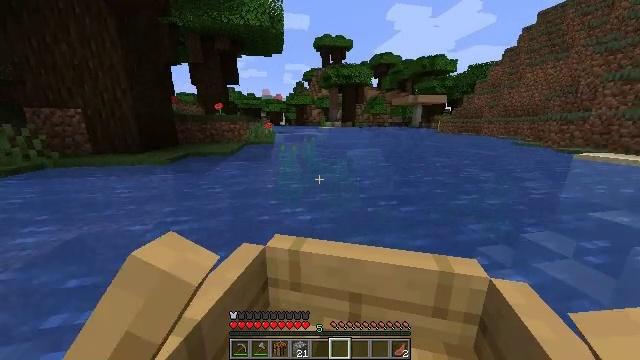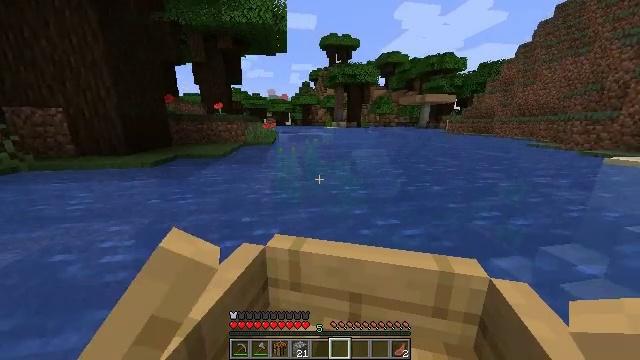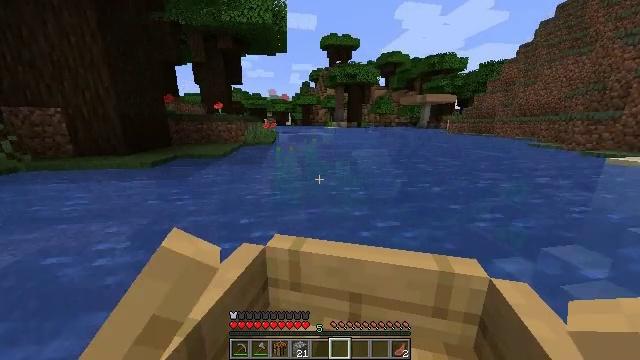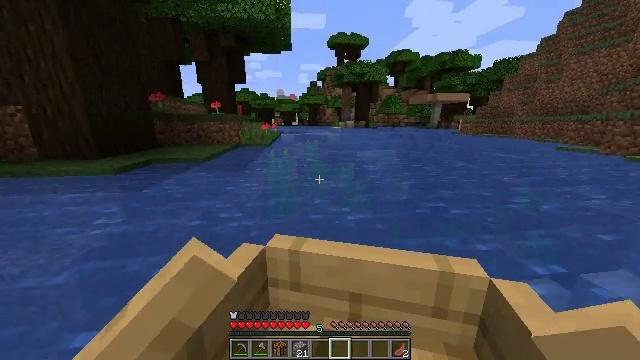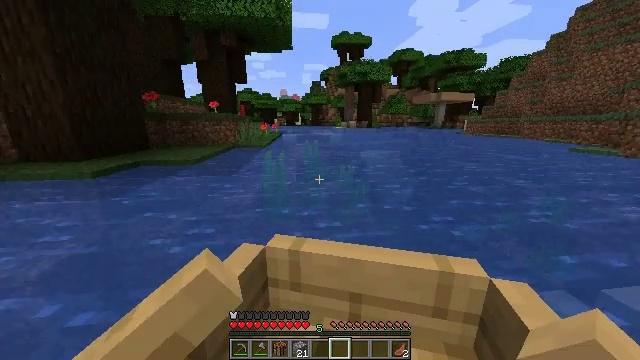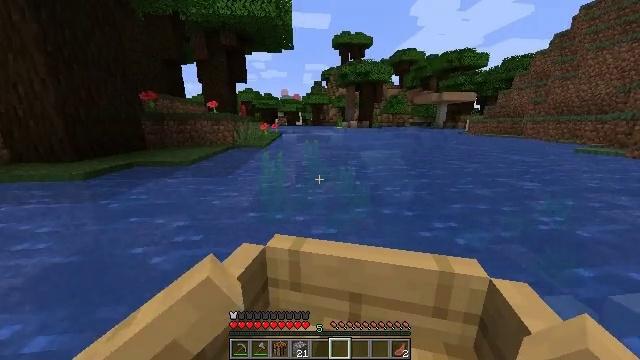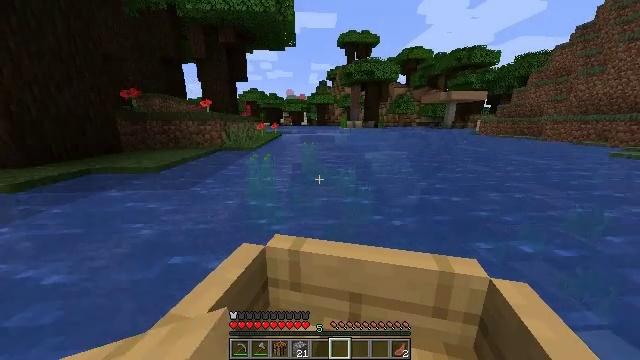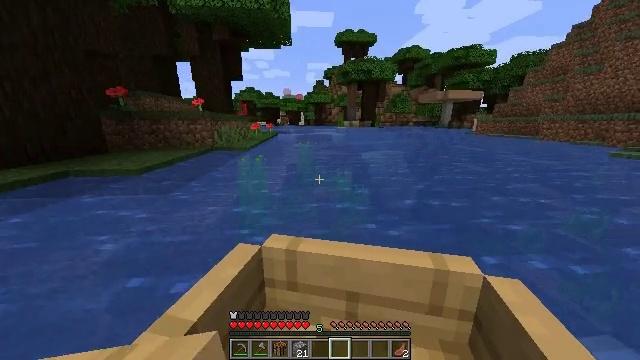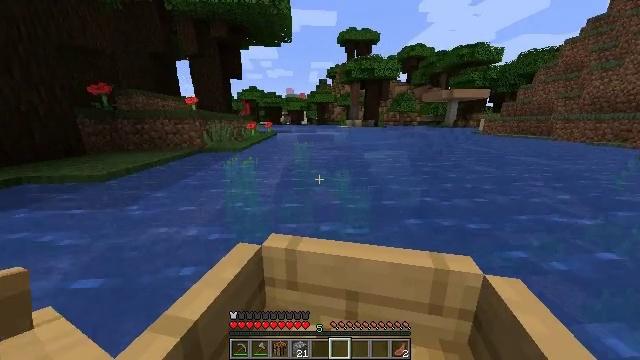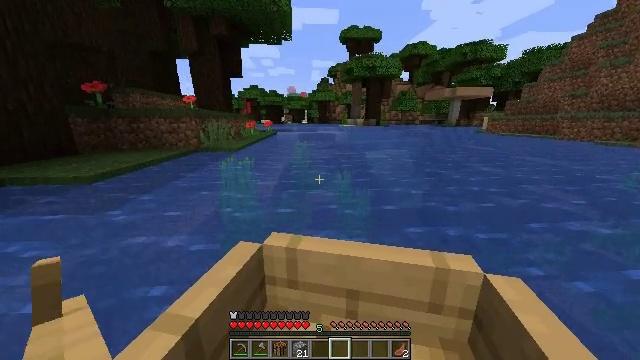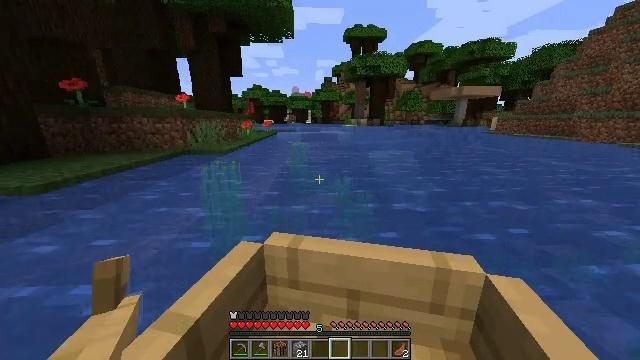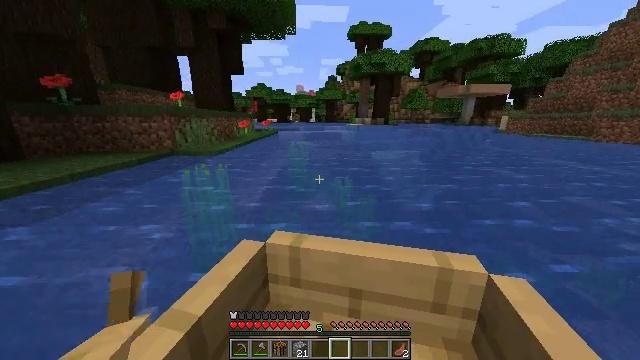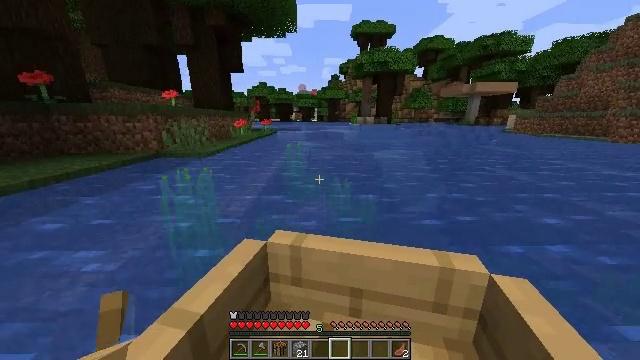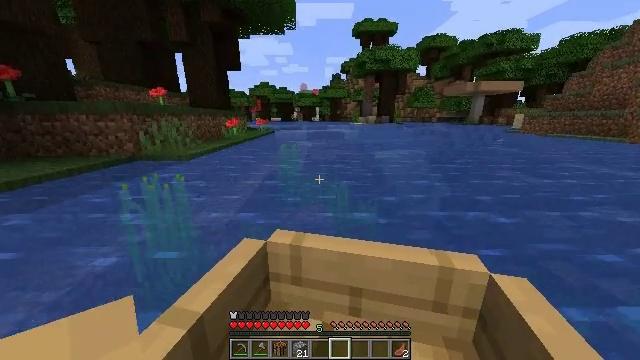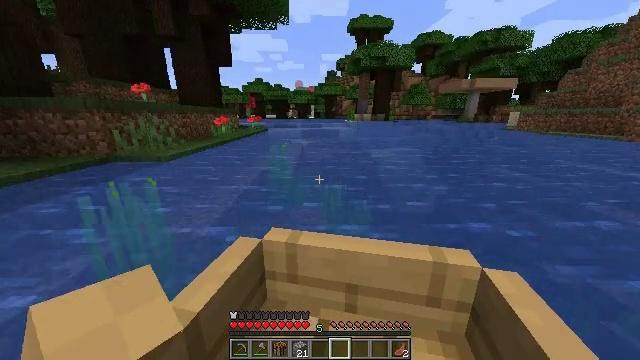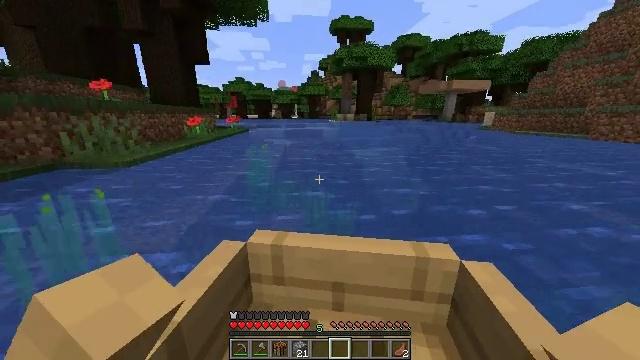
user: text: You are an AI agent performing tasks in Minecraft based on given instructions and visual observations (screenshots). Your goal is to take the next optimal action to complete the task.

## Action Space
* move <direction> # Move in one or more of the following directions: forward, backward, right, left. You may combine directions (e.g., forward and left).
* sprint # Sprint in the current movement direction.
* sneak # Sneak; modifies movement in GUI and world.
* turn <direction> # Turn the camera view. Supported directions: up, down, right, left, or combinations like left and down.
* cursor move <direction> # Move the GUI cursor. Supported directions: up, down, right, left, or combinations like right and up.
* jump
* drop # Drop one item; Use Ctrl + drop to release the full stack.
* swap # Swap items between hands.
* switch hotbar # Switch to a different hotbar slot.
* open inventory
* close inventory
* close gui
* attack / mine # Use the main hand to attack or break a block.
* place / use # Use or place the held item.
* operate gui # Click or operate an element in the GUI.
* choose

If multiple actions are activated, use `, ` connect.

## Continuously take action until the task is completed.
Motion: motion action
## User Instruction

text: Break the kelp plant in the ocean.
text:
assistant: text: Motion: move forward, sprint
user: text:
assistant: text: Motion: move forward, sprint
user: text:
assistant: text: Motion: move forward, sprint
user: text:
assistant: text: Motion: move forward, sprint
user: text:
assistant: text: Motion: move forward, sprint
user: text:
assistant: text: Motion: move forward, sprint
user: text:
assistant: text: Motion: move forward, sprint, turn right
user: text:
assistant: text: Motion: move forward, sprint
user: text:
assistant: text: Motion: move forward, sprint
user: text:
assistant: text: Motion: move forward, sprint
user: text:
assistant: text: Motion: move forward, sprint
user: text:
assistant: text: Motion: move forward, sprint
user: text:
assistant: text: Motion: move forward, sprint
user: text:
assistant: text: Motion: move forward, sprint, turn right
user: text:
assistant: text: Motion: move forward, sprint, turn right
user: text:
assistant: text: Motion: move forward and move right, sprint, turn right
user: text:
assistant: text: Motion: move forward and move right, sprint, turn right
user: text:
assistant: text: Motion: move forward and move right, sprint, turn right
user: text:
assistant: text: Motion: move forward, sprint, turn right
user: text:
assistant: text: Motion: move forward, sprint, turn right
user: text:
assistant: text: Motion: move forward, sprint, turn right
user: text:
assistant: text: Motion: move forward, sprint
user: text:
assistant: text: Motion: move forward, sprint
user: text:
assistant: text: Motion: move forward, sprint
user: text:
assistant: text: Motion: move forward, sprint
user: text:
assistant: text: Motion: move forward, sprint
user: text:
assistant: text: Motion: move forward, sprint
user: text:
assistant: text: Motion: move forward, sprint
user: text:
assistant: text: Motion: move forward, sprint
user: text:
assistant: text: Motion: move forward, sprint